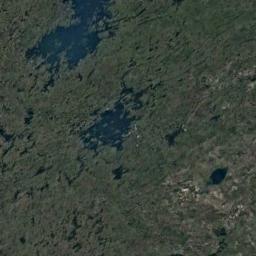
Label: wetland